Interaction volume radius: 5 \u00c5
Interaction volume height: 20 \u00c5
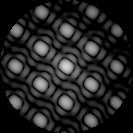
Disorder parameter: 0.01988